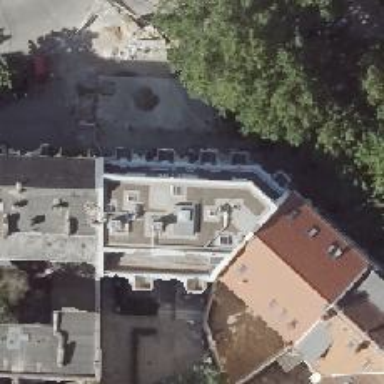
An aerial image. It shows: Apartment used for tourism.